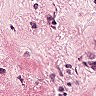
Metastatic tissue present: yes